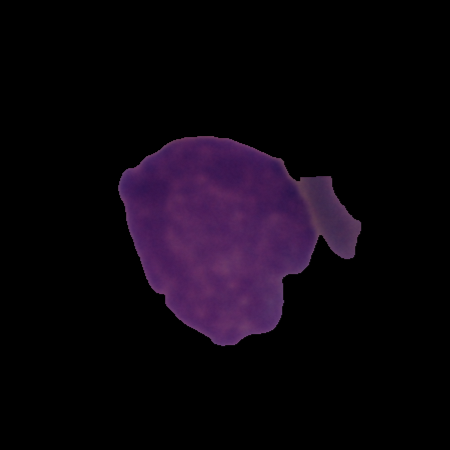
Label: cancer